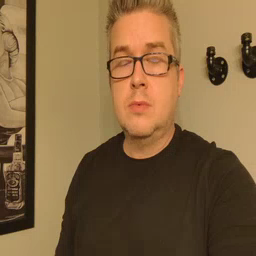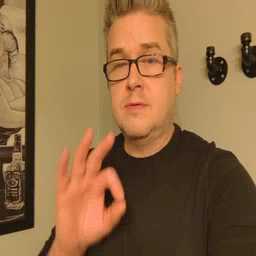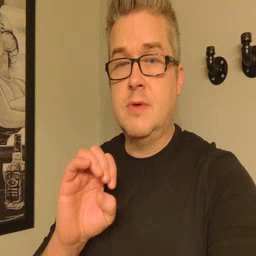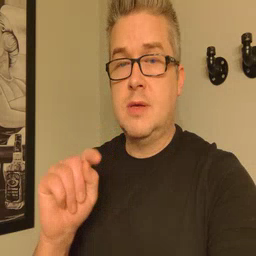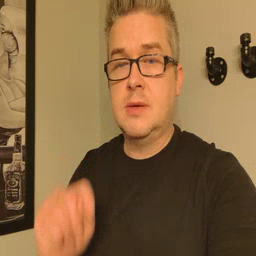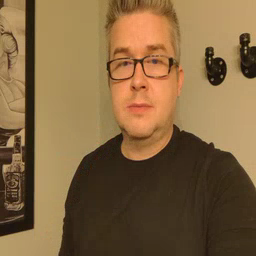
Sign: feet